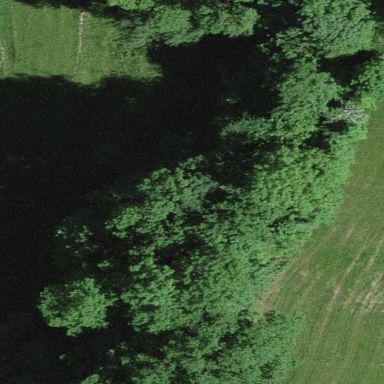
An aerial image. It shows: Beautiful woodland area.